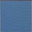
Piece: xx